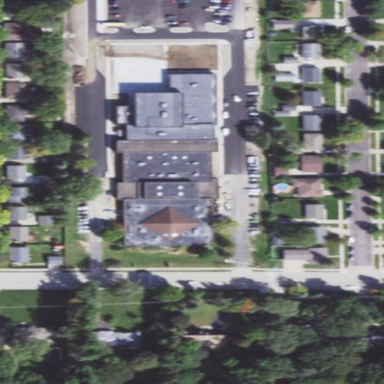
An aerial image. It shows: School building.